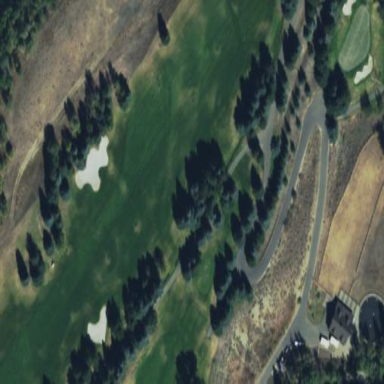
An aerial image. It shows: Golf fairway surrounded by grass.